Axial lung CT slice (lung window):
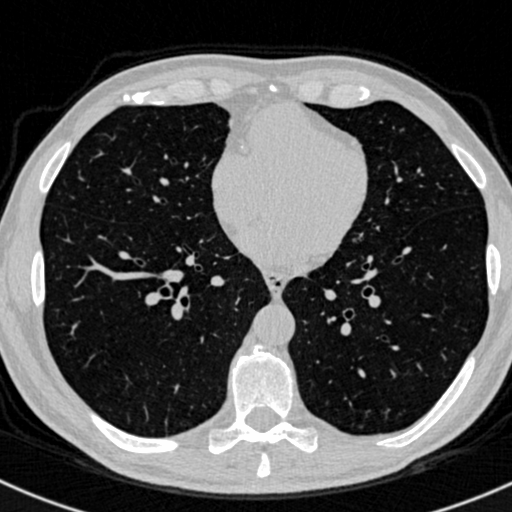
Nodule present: no